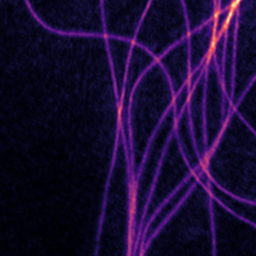
Label: Super-resolution Microtubules image